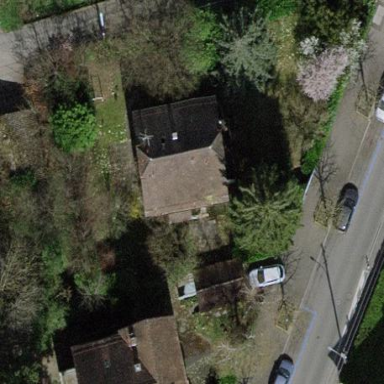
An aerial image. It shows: Garden enclosed by fence.